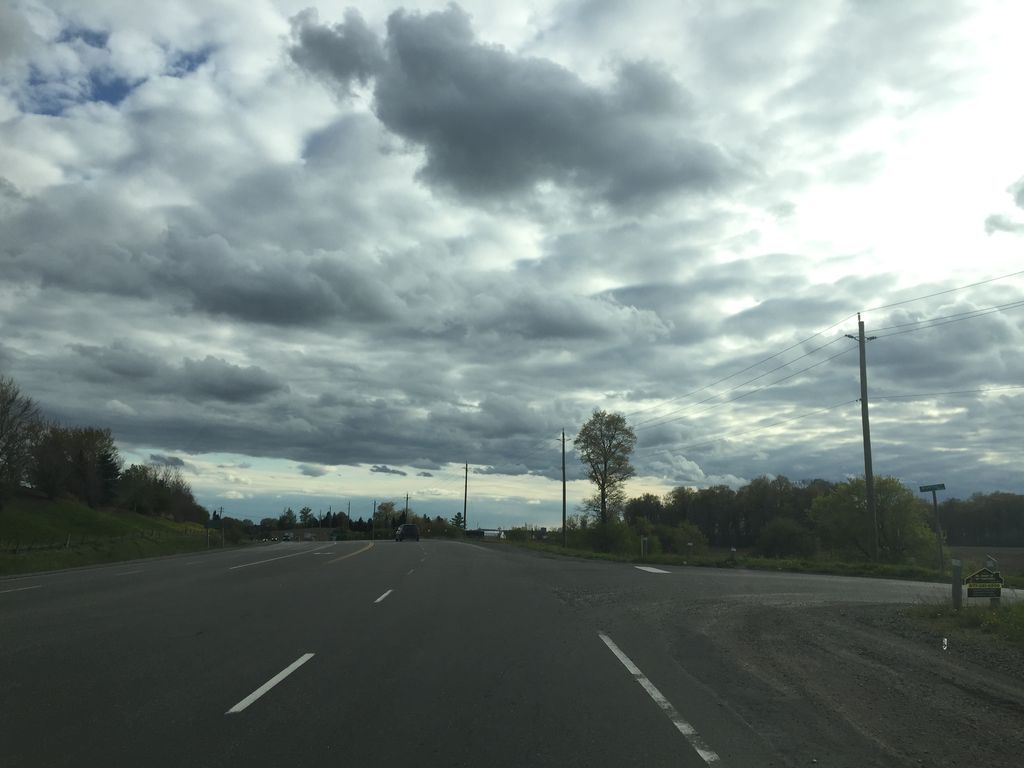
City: kitchener-waterloo